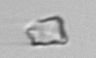
Label: detritus_transparent